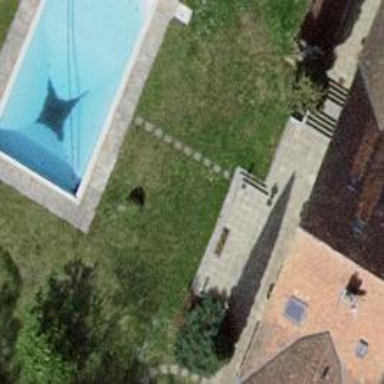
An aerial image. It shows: Swimming pool located in leisure land.